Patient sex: F
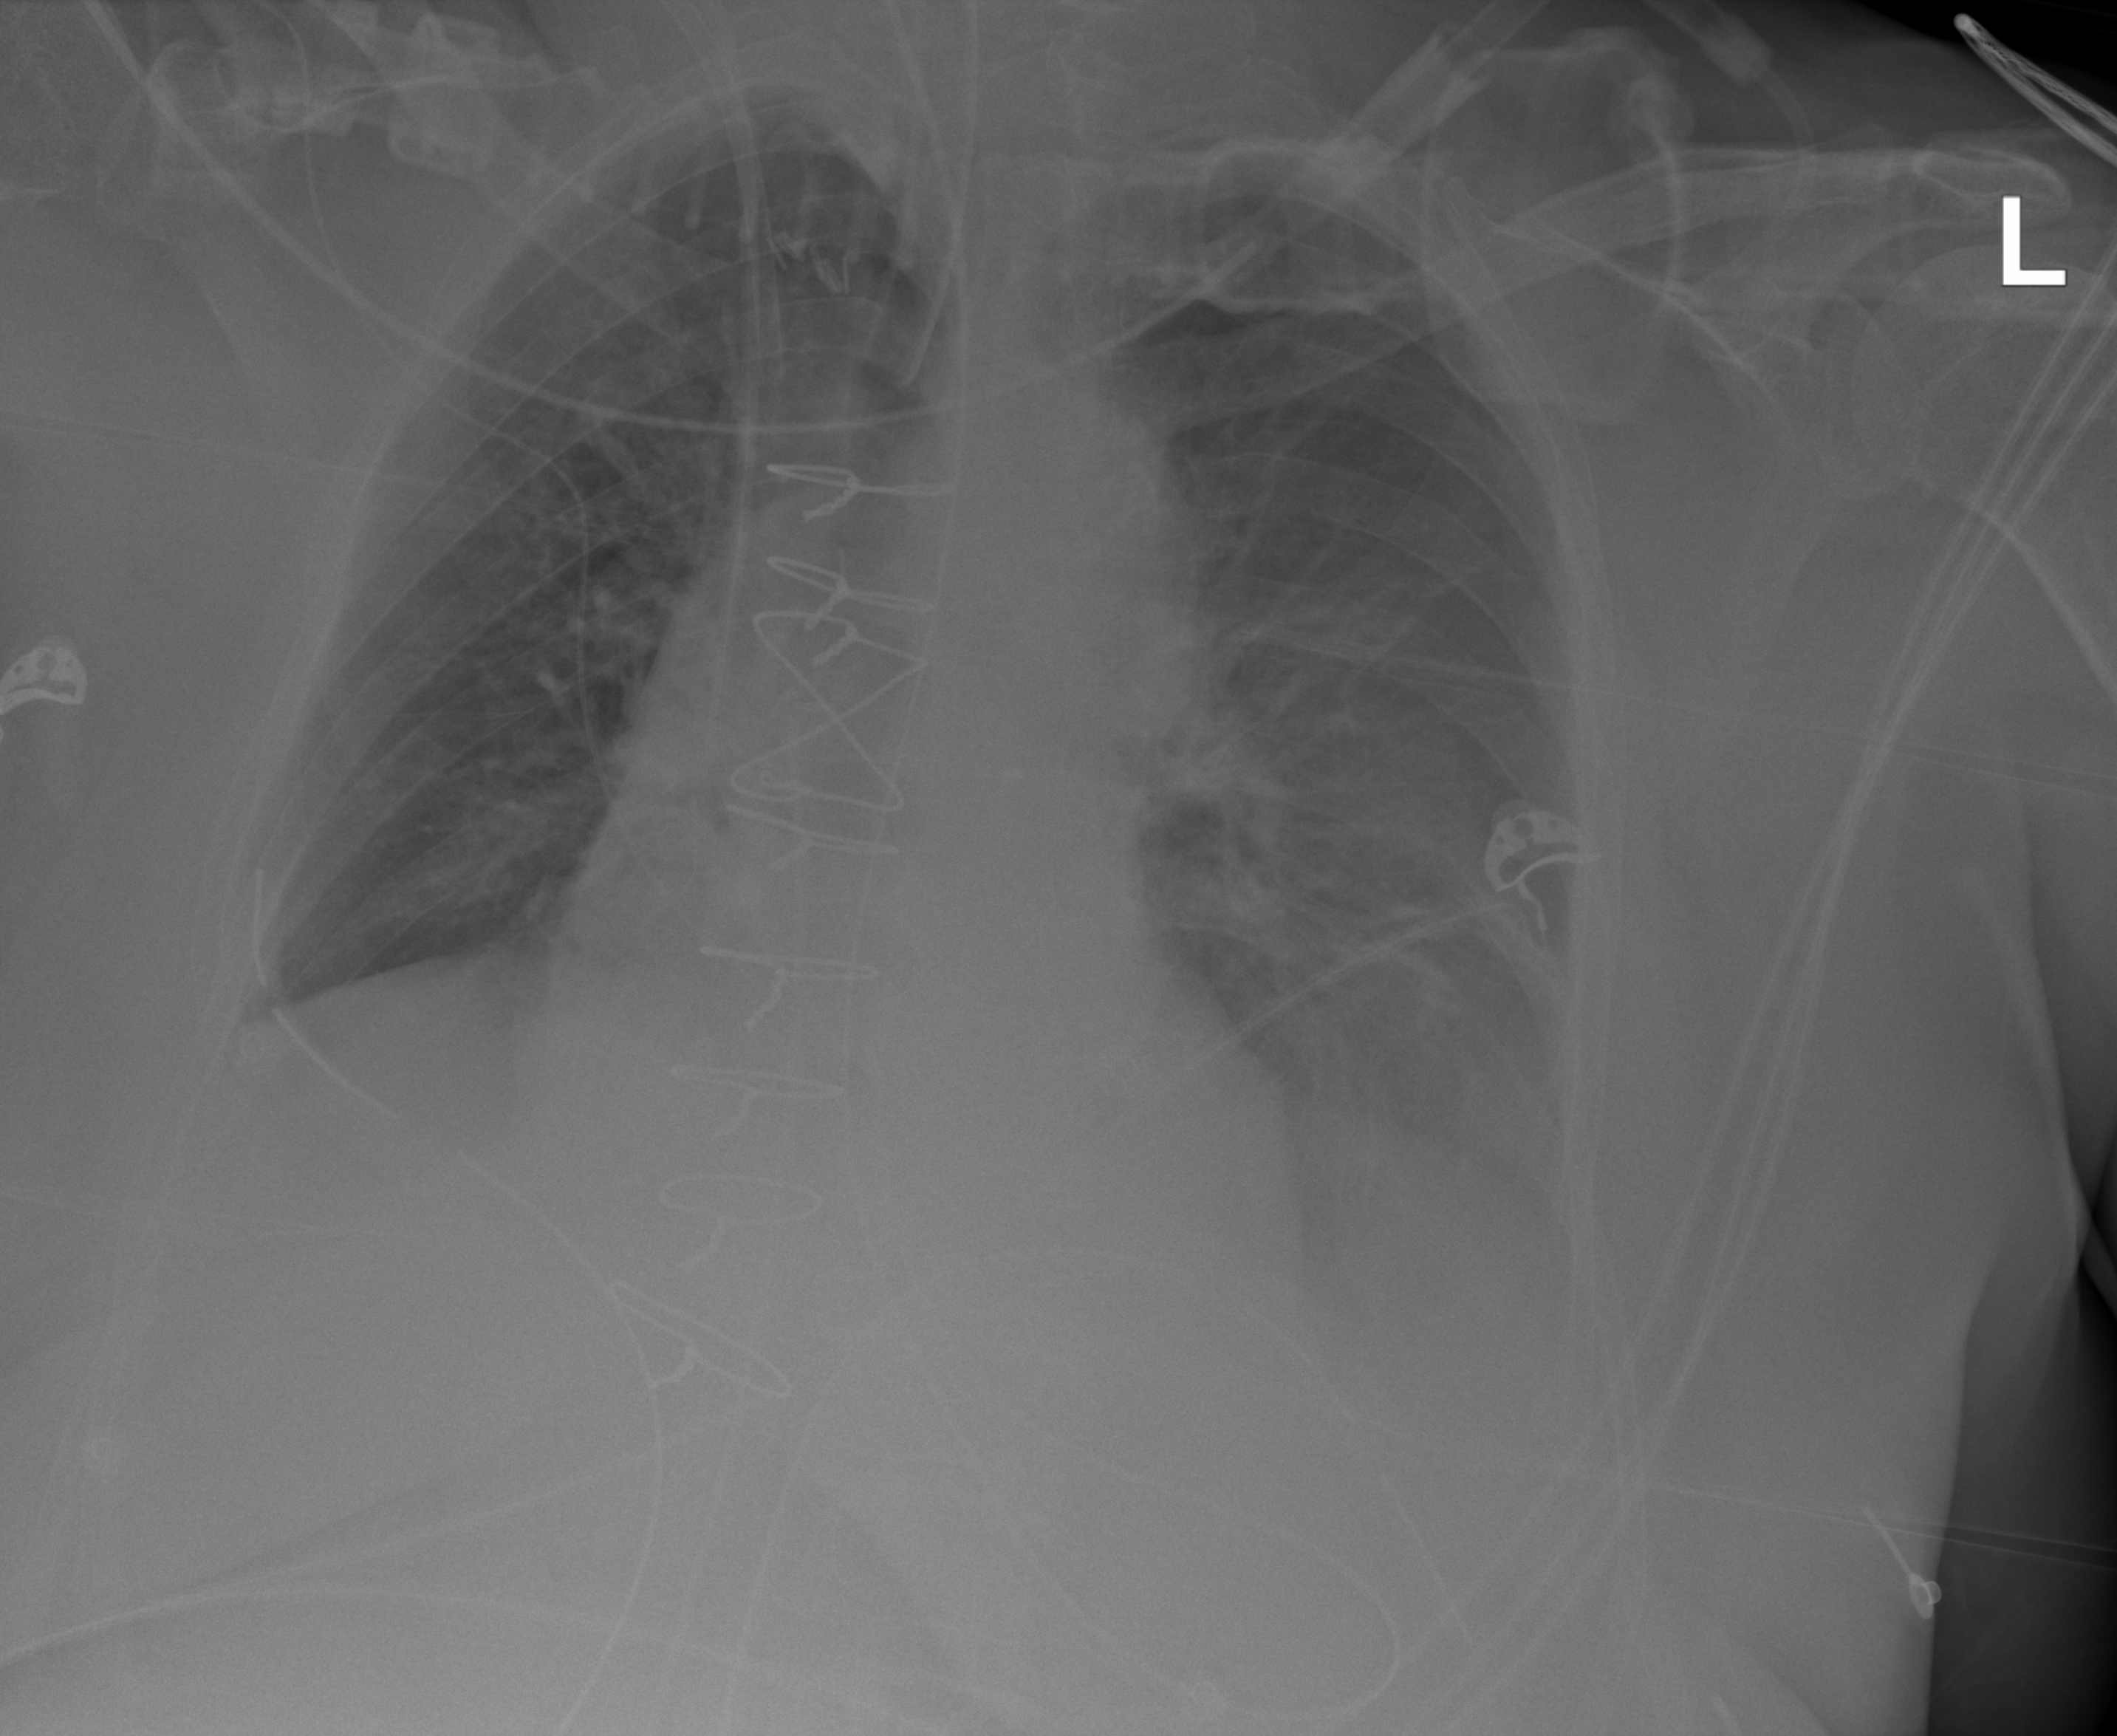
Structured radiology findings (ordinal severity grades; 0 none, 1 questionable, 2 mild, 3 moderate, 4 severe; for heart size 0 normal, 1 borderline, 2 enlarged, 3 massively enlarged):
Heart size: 1
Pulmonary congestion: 2
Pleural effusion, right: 0
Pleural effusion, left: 0
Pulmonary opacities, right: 0
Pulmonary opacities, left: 0
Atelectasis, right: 0
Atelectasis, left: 0